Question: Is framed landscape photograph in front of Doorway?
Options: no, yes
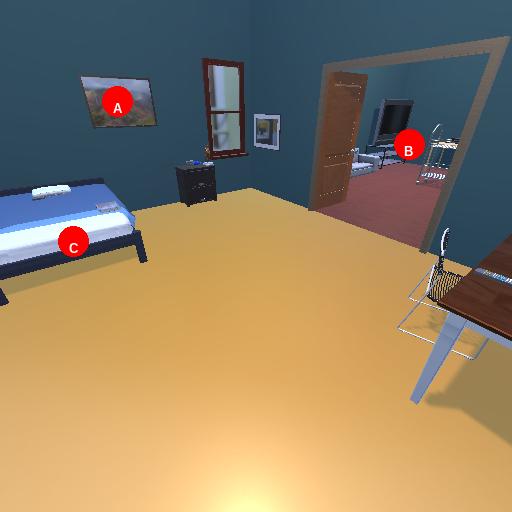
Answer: no